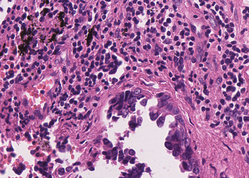
Tumor epithelial tissue: yes
Tumor-associated stroma tissue: yes
Normal tissue: no